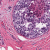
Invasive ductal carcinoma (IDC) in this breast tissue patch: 1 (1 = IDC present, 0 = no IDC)